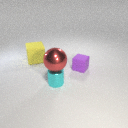
large red metal sphere above small cyan metal cylinder